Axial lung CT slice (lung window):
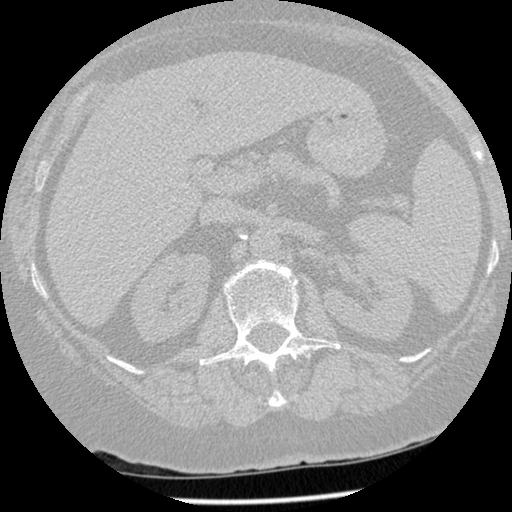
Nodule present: no